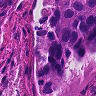
Metastatic tissue present: yes